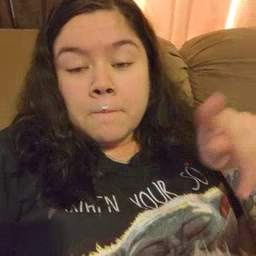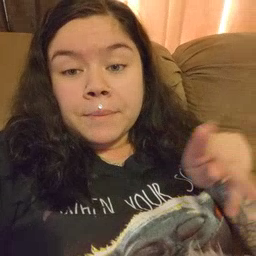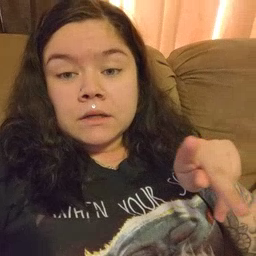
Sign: puppy